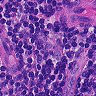
Metastatic tissue present: no